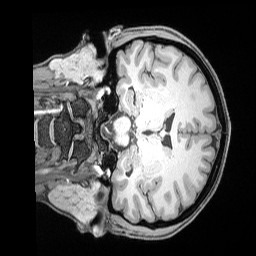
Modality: T1w
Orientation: coronal
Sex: female
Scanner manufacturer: siemens
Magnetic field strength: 3 T
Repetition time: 2.53 s
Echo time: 0.00169 s